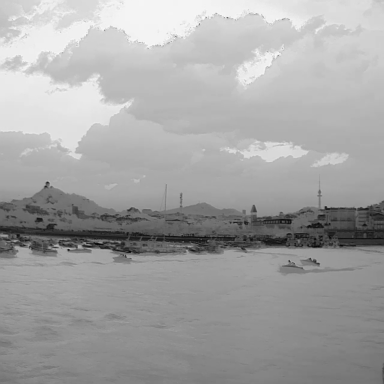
There are ten canoes in the infrared image.